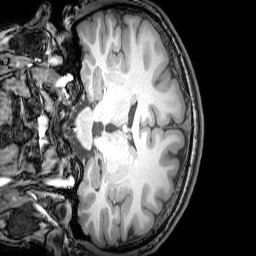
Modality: T1w
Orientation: coronal
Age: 21
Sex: male
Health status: healthy
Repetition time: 0.081 s
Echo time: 0.037 s